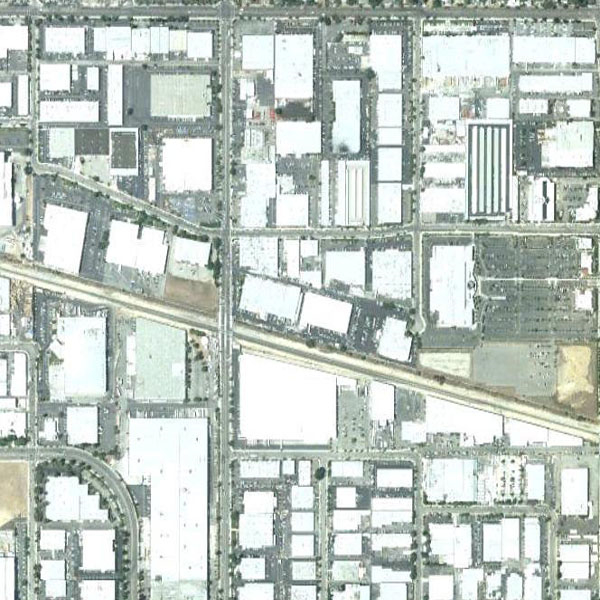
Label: Industrial